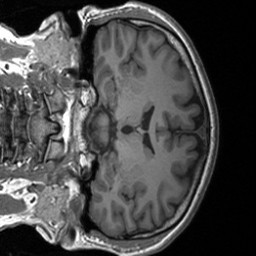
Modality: T1w
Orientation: coronal
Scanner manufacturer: siemens
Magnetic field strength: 3 T
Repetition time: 1.9 s
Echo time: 0.00226 s